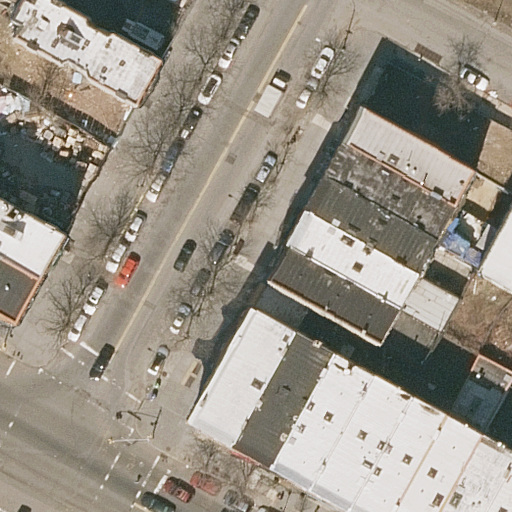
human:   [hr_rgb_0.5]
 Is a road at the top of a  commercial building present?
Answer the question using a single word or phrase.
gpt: no

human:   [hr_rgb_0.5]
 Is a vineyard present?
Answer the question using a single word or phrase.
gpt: no

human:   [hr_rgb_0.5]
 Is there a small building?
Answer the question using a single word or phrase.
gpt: yes

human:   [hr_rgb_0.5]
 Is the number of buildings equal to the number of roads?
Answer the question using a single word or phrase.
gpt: no

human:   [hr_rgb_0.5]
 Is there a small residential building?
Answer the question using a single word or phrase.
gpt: yes

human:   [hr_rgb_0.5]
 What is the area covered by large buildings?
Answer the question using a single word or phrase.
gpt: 0m2

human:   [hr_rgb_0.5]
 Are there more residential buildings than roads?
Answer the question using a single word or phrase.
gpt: yes

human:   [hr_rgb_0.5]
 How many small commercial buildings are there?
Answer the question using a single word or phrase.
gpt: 0

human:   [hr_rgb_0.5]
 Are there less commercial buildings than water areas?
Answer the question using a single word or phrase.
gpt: no

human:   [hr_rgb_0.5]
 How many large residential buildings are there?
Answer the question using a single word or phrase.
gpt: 0

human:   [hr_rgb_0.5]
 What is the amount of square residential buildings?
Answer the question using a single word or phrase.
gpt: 0

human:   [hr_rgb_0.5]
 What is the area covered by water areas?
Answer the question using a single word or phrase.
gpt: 0m2

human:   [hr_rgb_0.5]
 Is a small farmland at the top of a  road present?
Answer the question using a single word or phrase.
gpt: no

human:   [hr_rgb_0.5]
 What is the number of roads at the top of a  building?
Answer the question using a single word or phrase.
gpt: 3

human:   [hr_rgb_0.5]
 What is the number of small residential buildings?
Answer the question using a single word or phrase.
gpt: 5

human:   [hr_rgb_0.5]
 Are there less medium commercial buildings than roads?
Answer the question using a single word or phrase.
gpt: yes

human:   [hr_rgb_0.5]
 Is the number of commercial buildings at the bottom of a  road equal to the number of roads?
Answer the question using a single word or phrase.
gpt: no

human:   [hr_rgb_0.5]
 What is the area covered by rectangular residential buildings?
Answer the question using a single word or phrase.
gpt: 2465m2

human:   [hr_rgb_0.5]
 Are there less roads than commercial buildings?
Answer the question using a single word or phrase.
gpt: no

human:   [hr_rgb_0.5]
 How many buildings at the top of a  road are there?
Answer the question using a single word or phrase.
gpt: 11

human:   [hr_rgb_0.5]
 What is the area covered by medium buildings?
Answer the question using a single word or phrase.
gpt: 2835m2

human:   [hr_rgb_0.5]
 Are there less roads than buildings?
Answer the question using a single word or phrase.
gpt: yes

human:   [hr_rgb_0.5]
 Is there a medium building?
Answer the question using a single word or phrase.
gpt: yes

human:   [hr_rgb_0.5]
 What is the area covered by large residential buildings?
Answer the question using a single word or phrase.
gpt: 0m2

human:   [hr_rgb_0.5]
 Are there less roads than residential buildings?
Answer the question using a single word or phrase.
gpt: yes

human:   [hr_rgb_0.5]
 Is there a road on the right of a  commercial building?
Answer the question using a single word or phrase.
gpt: no

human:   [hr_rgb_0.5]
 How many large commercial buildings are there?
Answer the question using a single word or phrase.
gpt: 0

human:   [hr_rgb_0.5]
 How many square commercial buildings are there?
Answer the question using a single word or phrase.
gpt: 0

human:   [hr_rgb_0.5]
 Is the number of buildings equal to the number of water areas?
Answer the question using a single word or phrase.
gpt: no

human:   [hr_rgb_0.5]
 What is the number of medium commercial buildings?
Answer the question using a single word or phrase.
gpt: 0

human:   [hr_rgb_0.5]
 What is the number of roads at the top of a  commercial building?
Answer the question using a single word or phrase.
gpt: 0

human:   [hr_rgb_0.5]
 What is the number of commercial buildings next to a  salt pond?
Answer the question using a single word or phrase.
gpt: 0

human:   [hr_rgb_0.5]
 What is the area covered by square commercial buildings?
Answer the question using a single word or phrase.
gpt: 0m2

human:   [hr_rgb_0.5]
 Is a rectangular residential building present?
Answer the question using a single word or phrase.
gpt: yes

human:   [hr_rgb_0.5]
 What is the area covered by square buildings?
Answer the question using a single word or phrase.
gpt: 0m2

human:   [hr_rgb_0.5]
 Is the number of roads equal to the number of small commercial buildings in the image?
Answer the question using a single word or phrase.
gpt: no